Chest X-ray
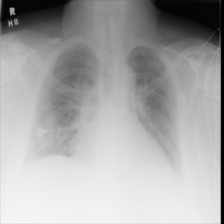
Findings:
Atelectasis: negative
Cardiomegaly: negative
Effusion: negative
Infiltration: negative
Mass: negative
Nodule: negative
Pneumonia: negative
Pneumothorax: negative
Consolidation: negative
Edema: negative
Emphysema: negative
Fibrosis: negative
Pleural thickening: negative
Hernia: negative